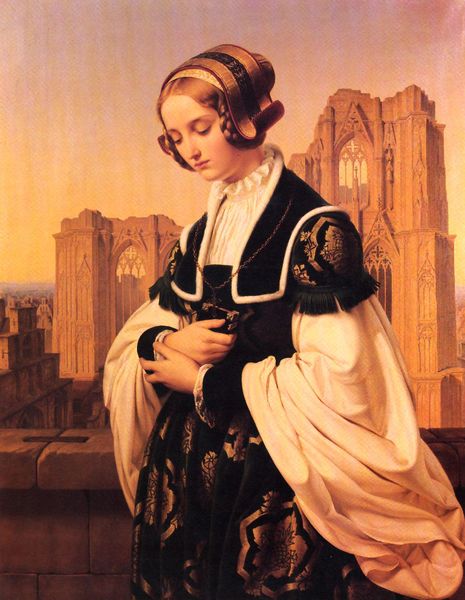
Titel: Die Kirchgängerin
Künstler: Louis Ammy Blanc
Institution: Bonn, Rheinisches Landesmuseum
Schlagwörter: himmel, gelb, mädchen, stadt, abend, braun, frau, hintergrund, kleid, mund, nase, schwarz, weiss, gebäude, haube, jung, augen, bibel, kragen, stein, trauer, ärmel, hände, porträt, einsam, kirche, fransen, gewand, gold, traurig, balkon, kette, mauer, sonnenuntergang, zopf, edel, ruine, buch, kreuz, tracht, gotisch, rötlich, abendlicht, gebetbuch, typanon, lange ärmel, zöfpe, waldweiss